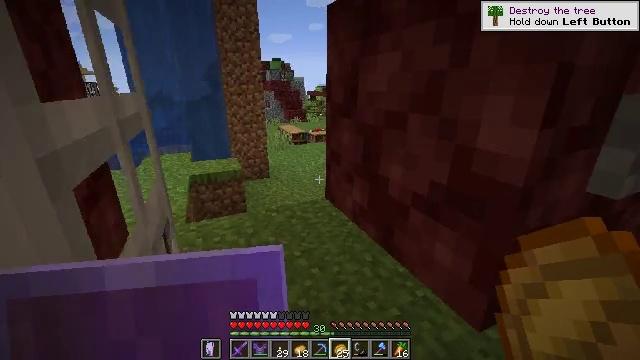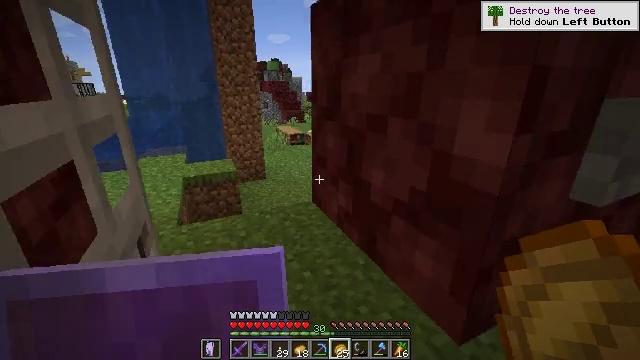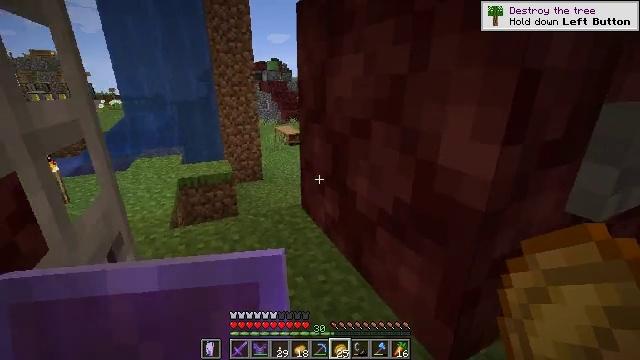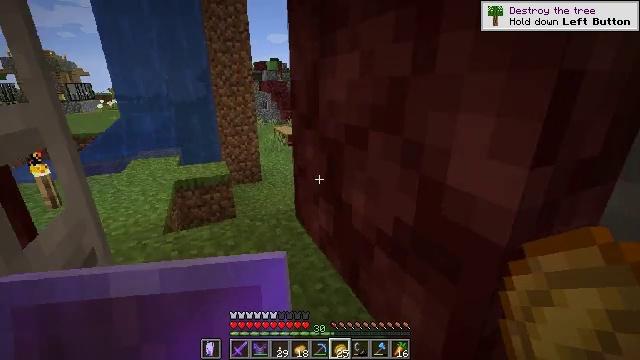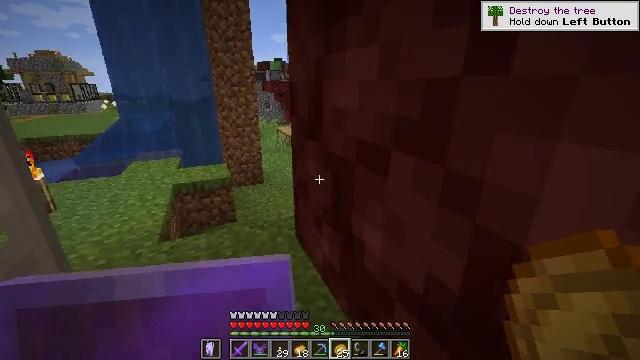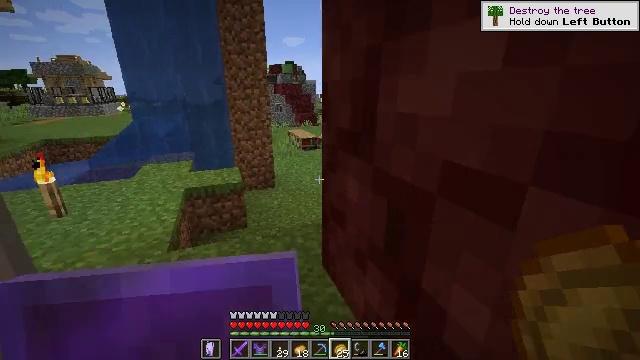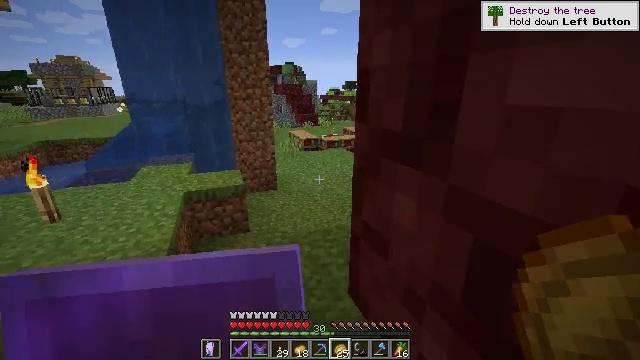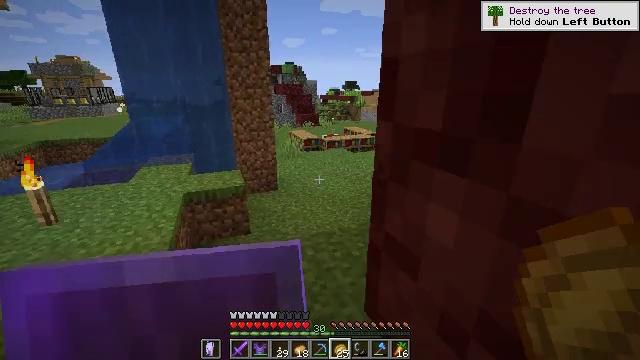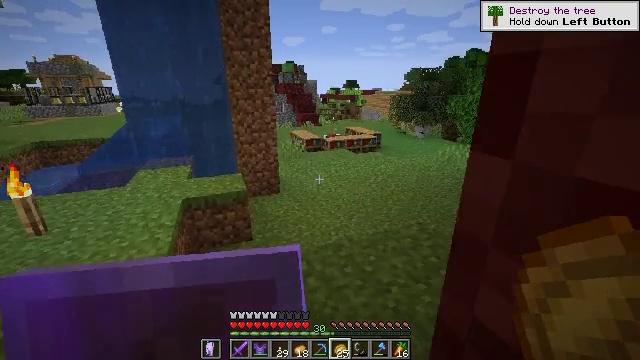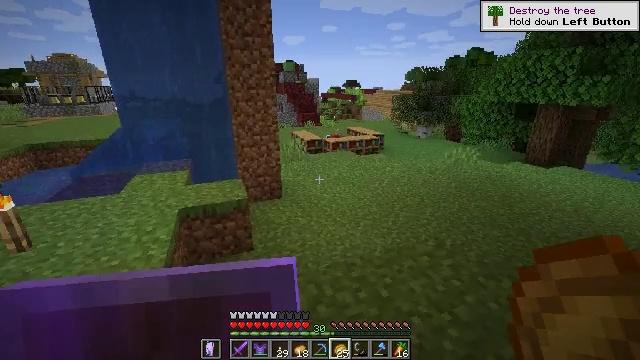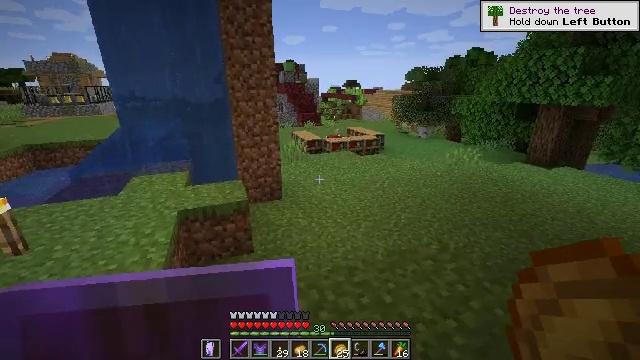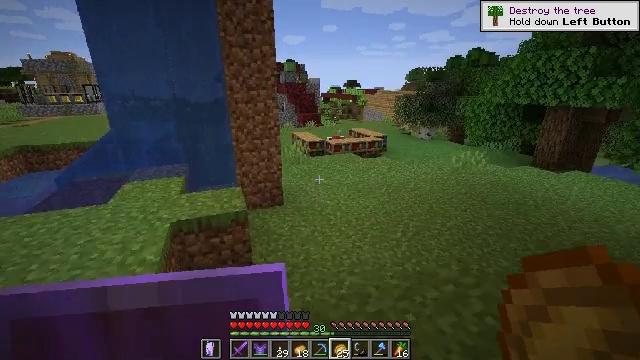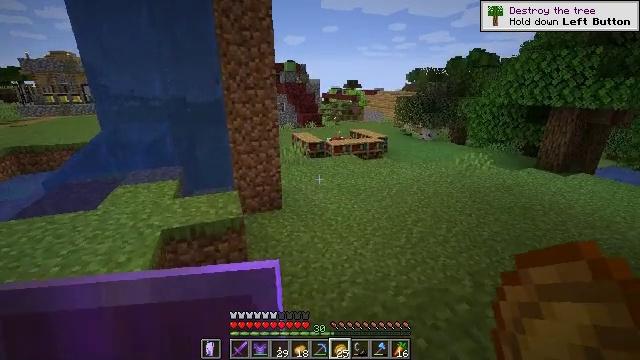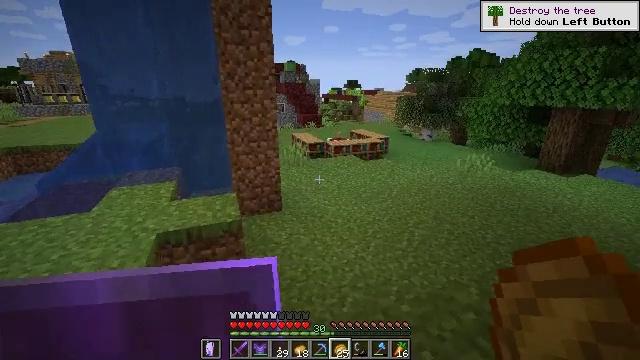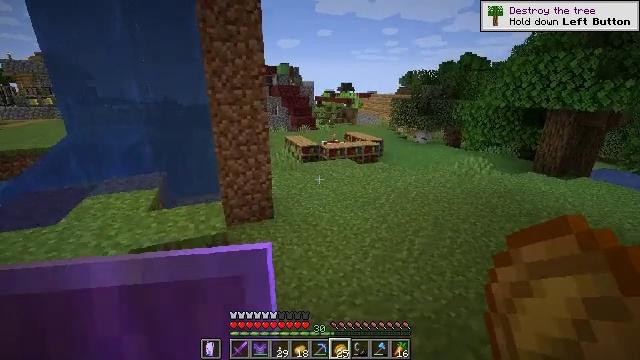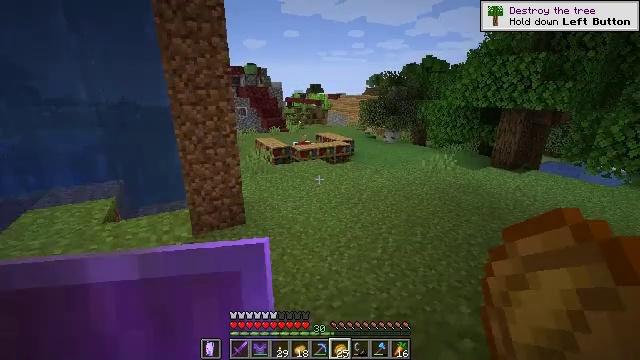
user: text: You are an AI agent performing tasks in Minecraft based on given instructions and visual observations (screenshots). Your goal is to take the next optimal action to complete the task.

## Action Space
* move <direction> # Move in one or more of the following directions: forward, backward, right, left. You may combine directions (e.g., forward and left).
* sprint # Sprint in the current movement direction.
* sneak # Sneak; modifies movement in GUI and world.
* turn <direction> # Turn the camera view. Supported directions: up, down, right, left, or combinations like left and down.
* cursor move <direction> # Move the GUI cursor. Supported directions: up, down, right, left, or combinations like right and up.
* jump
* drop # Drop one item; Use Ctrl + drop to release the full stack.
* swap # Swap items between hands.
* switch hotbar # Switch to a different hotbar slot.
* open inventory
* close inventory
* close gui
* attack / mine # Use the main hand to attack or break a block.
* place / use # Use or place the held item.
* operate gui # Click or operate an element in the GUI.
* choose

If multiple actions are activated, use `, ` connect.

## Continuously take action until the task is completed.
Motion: motion action
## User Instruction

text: Combine emeralds to craft an emerald block.
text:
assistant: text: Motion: move forward
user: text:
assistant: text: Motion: move forward
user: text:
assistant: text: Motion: move forward
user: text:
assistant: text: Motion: move forward
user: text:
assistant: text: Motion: move forward, turn left
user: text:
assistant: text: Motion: move forward
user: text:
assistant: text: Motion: move forward
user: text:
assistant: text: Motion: move forward
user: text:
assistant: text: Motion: move forward
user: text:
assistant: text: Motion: move forward
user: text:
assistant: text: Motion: move forward
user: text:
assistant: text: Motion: move forward
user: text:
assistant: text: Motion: move forward
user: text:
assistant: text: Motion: move forward, turn right
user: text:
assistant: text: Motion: move forward, turn right
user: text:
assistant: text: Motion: move forward, turn right
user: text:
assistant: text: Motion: move forward, turn right
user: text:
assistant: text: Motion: move forward
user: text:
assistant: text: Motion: no_op
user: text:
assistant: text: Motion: no_op
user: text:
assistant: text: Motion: no_op
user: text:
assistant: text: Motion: turn left
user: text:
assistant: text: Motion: move forward
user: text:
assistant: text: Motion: move forward
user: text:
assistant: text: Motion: no_op
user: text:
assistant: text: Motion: move forward
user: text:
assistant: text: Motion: move forward
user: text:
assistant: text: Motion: move forward
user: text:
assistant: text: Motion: move forward
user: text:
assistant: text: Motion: move forward